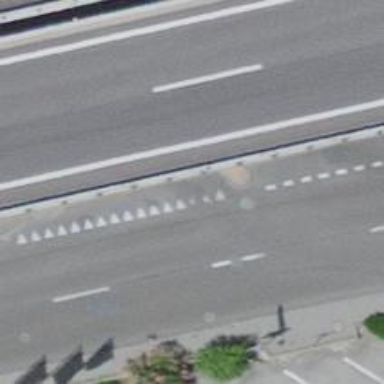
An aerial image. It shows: Road with "give way" sign.